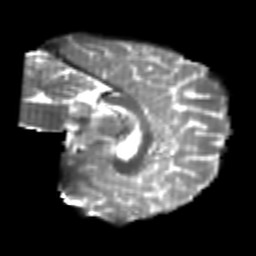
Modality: T2w
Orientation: sagittal
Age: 22
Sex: female
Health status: healthy
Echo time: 0.074 s